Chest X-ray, PA view. Patient: 82 years old, sex F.
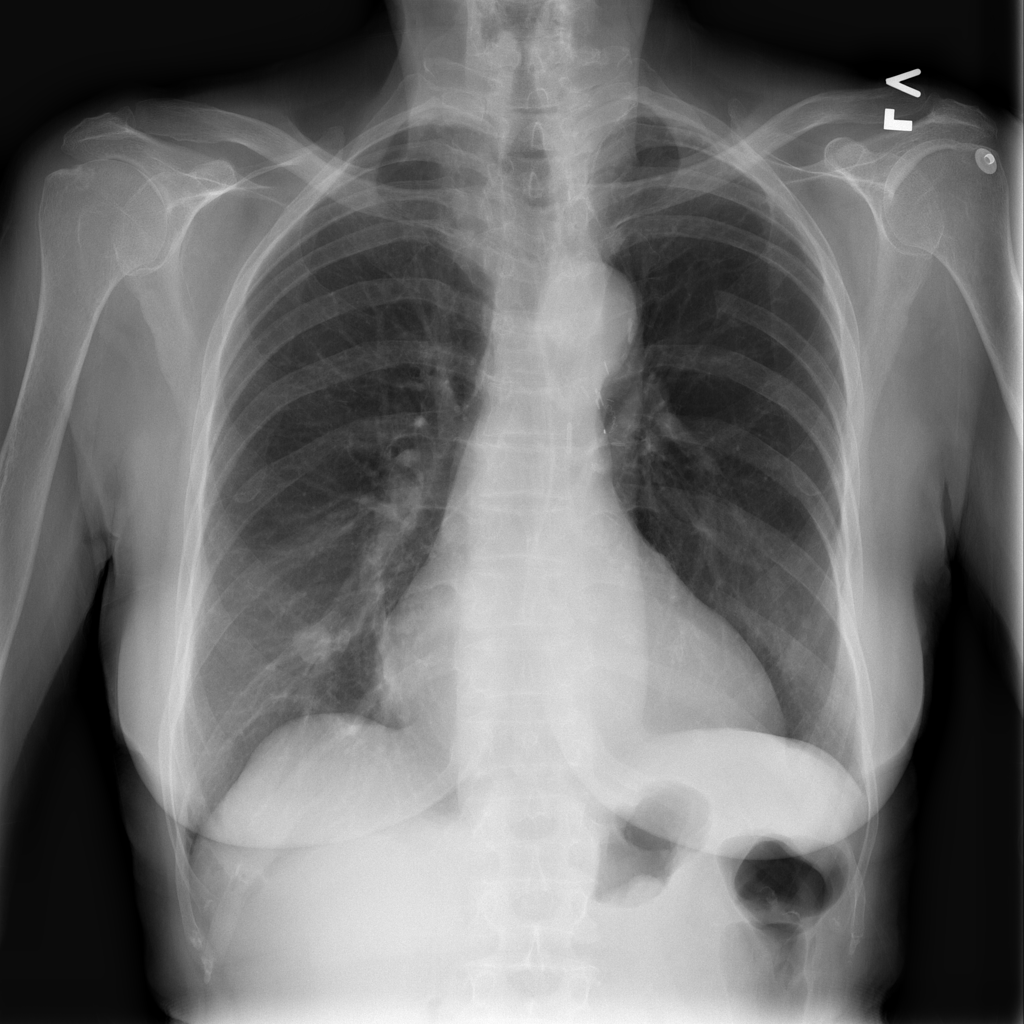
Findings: Mass